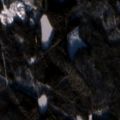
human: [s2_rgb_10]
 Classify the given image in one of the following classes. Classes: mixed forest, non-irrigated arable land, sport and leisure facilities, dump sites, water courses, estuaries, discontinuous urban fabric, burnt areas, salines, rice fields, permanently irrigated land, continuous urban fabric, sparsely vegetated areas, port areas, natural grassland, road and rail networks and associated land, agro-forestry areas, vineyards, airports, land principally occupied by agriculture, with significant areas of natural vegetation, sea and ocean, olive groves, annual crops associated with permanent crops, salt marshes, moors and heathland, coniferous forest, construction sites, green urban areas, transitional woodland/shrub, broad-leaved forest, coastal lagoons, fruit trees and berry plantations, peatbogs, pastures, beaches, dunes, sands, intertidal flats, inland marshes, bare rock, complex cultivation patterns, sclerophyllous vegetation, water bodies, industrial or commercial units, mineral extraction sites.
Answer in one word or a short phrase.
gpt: coniferous forest, mixed forest, transitional woodland/shrub